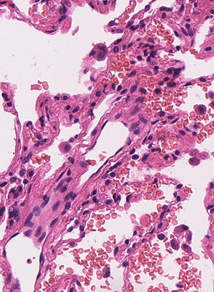
Tumor epithelial tissue: no
Tumor-associated stroma tissue: no
Normal tissue: yes